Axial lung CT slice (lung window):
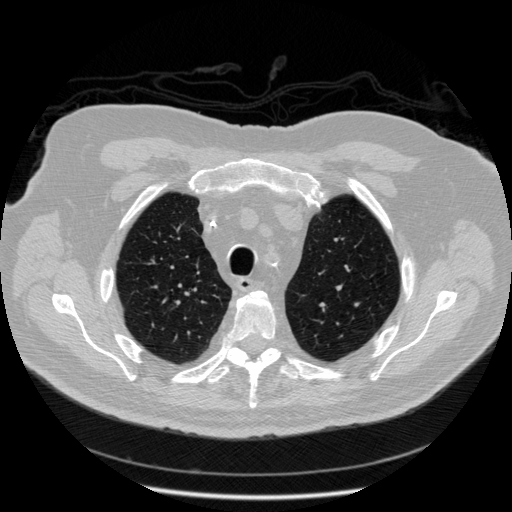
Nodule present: no